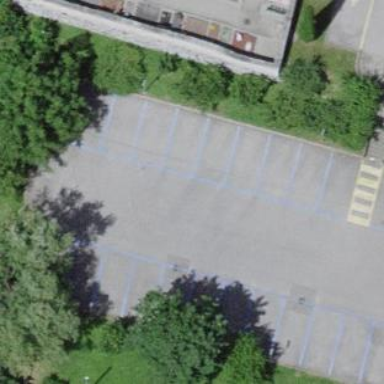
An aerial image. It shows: Parking area with surface.